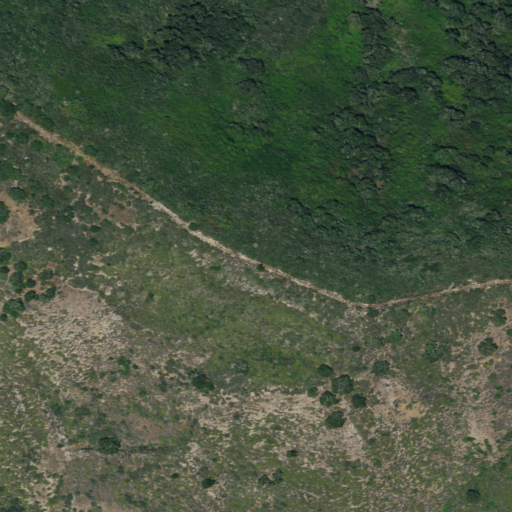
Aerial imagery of ridge(s) in California named Tar Spring Ridge containing shrub, mixed forest, open development, and evergreen forest